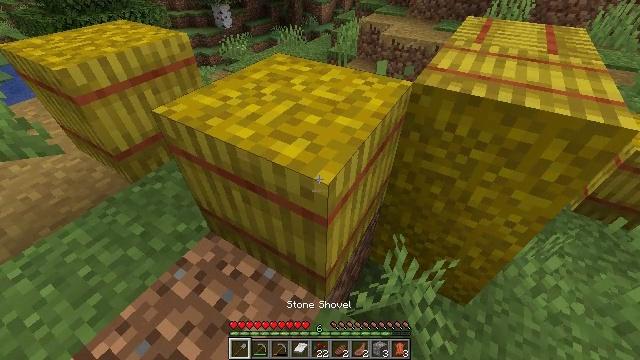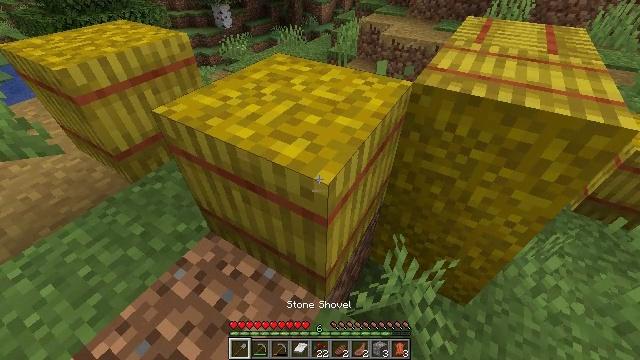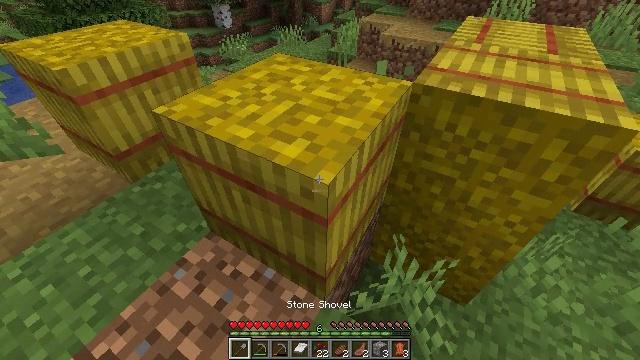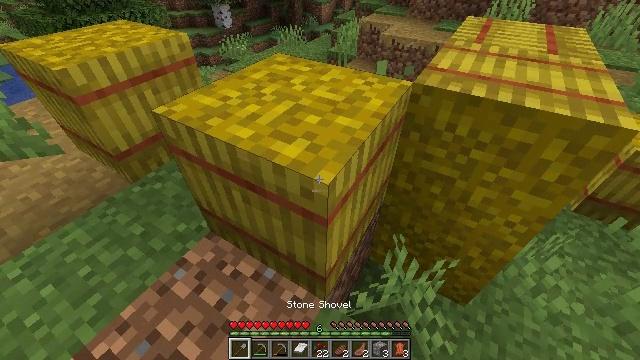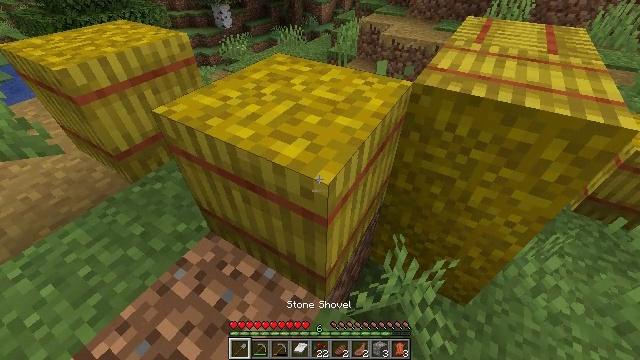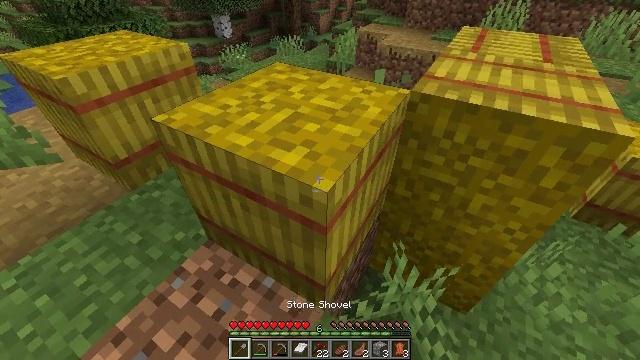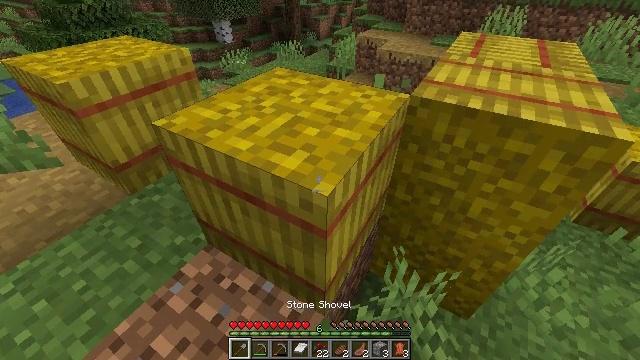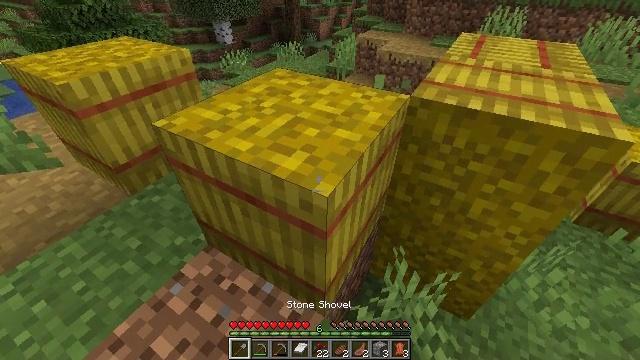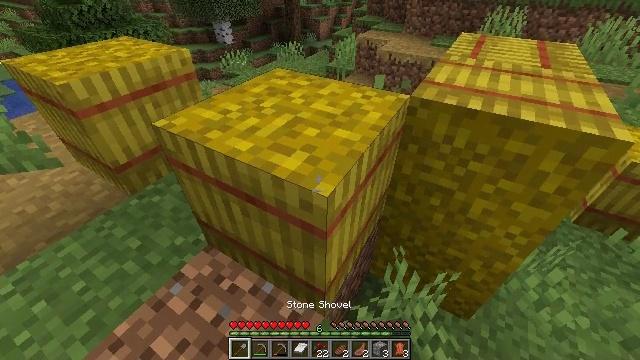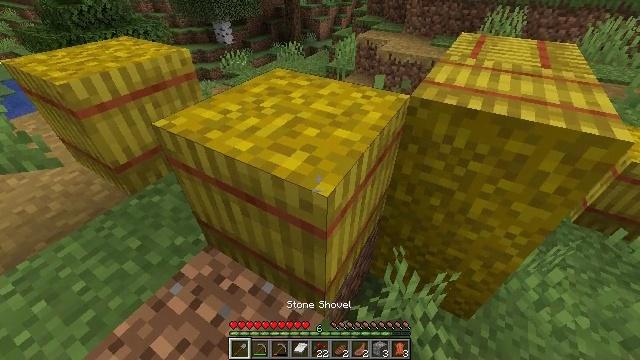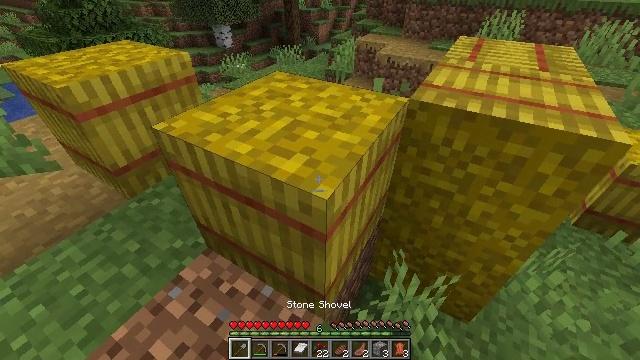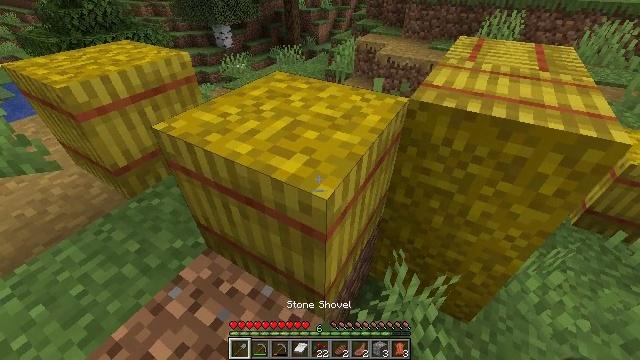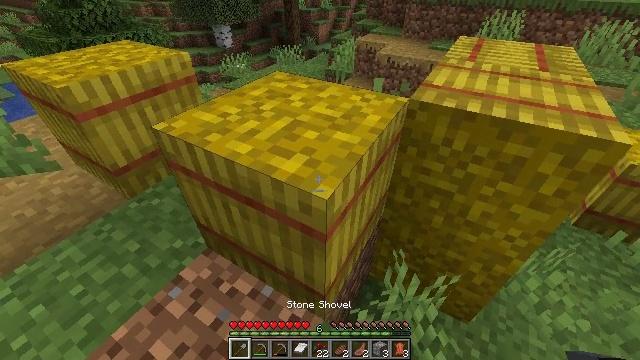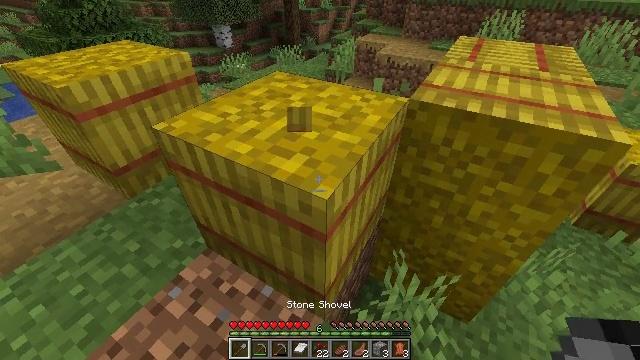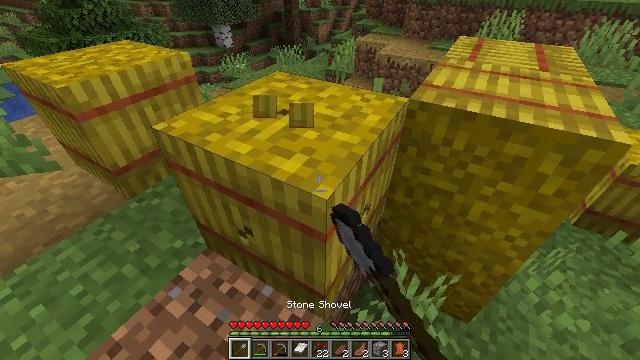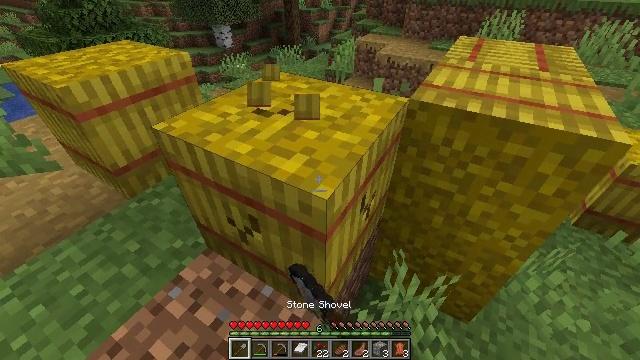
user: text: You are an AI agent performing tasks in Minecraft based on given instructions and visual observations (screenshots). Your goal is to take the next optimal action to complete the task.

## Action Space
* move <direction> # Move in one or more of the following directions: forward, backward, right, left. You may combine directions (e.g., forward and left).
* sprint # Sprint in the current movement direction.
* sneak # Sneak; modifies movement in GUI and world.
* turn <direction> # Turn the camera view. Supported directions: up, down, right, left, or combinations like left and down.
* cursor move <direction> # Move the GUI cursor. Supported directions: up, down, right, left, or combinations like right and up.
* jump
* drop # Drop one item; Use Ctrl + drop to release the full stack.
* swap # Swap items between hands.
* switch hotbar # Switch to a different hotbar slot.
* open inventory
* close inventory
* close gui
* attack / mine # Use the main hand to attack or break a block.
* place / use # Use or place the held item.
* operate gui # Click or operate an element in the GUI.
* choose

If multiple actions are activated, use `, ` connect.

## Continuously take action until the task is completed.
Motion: motion action
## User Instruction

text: Attack the hay block to get hay.
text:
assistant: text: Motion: no_op
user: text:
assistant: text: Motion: no_op
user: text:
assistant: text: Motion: no_op
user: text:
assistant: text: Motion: no_op
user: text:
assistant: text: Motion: turn up
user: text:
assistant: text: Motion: no_op
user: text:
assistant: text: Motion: no_op
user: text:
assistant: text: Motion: no_op
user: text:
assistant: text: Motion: no_op
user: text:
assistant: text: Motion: no_op
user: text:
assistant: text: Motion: no_op
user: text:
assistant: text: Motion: no_op
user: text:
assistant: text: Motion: attack / mine
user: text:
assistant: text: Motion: attack / mine
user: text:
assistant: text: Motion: attack / mine
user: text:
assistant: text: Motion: attack / mine
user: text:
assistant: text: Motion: attack / mine
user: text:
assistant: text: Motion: attack / mine
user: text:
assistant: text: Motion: attack / mine
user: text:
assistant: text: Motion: attack / mine
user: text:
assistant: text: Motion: attack / mine
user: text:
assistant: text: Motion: attack / mine
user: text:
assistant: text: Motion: attack / mine
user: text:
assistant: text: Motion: attack / mine
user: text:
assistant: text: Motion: attack / mine
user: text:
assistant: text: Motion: attack / mine
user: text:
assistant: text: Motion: attack / mine
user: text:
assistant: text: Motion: attack / mine
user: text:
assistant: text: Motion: attack / mine
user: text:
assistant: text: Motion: attack / mine